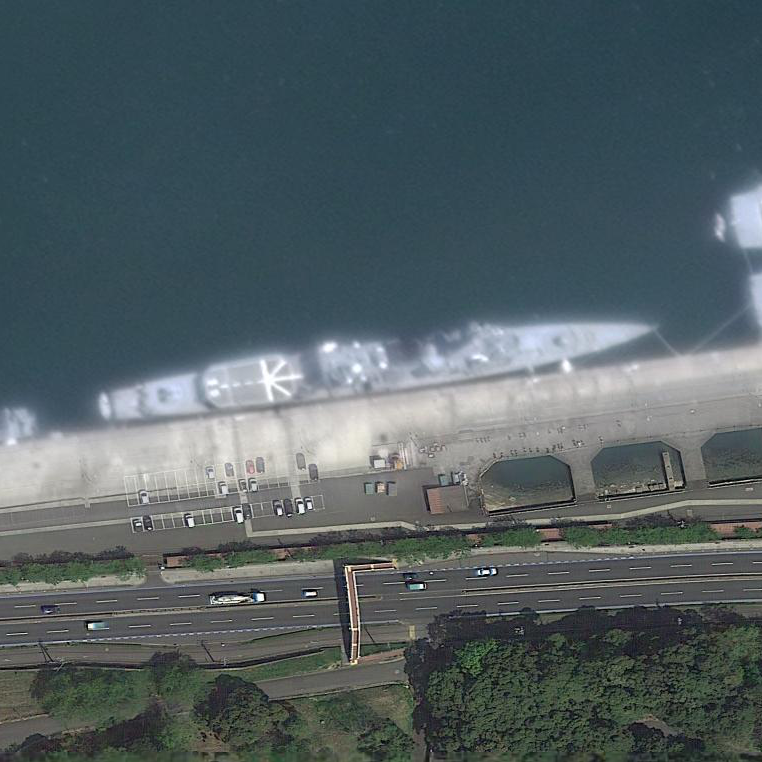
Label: cruiser